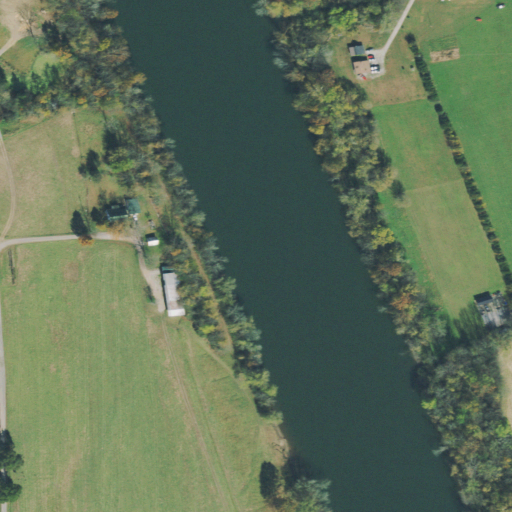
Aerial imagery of bar in Tennessee named Pine Branch Shoals containing pasture, open water, deciduous forest, open development, and low intensity development